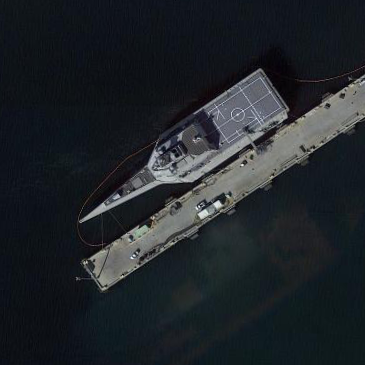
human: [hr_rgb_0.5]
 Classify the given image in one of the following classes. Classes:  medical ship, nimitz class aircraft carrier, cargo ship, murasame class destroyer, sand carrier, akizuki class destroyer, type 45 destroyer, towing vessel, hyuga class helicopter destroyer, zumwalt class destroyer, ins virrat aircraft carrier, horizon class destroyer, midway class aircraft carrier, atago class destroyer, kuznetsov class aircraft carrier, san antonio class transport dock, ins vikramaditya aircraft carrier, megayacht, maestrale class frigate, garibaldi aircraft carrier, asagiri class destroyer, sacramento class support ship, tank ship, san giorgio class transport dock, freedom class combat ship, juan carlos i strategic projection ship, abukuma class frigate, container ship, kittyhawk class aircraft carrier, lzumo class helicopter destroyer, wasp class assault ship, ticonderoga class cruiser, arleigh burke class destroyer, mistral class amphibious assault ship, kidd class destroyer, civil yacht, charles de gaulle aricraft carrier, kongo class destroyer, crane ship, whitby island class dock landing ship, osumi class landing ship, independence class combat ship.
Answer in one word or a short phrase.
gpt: Independence class combat ship